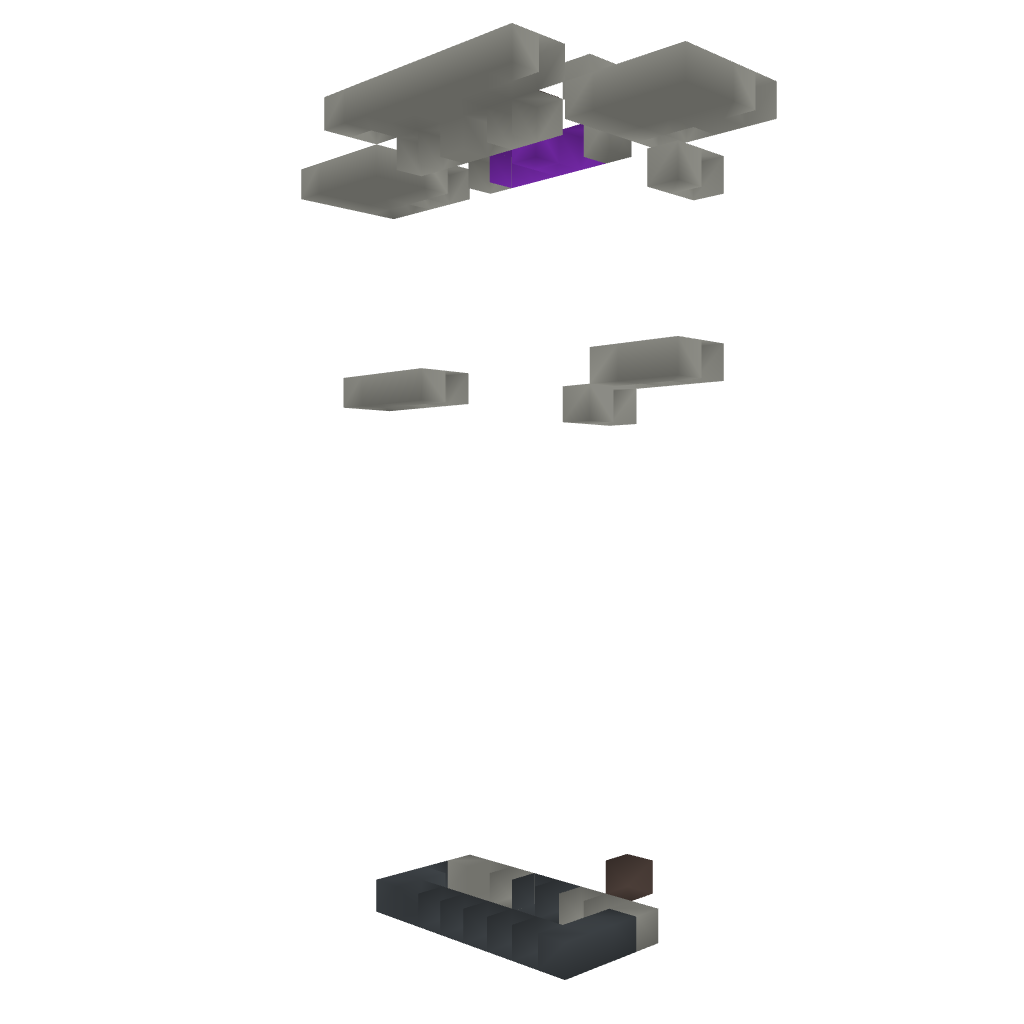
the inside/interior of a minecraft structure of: Persian Statue